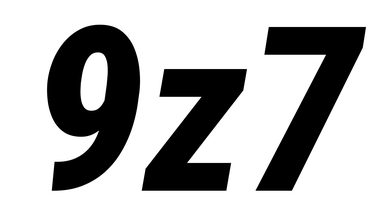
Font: Roboto-Italic_Condensed_ExtraBold_Italic